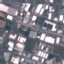
Label: Industrial